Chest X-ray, PA view. Patient: 66 years old, sex F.
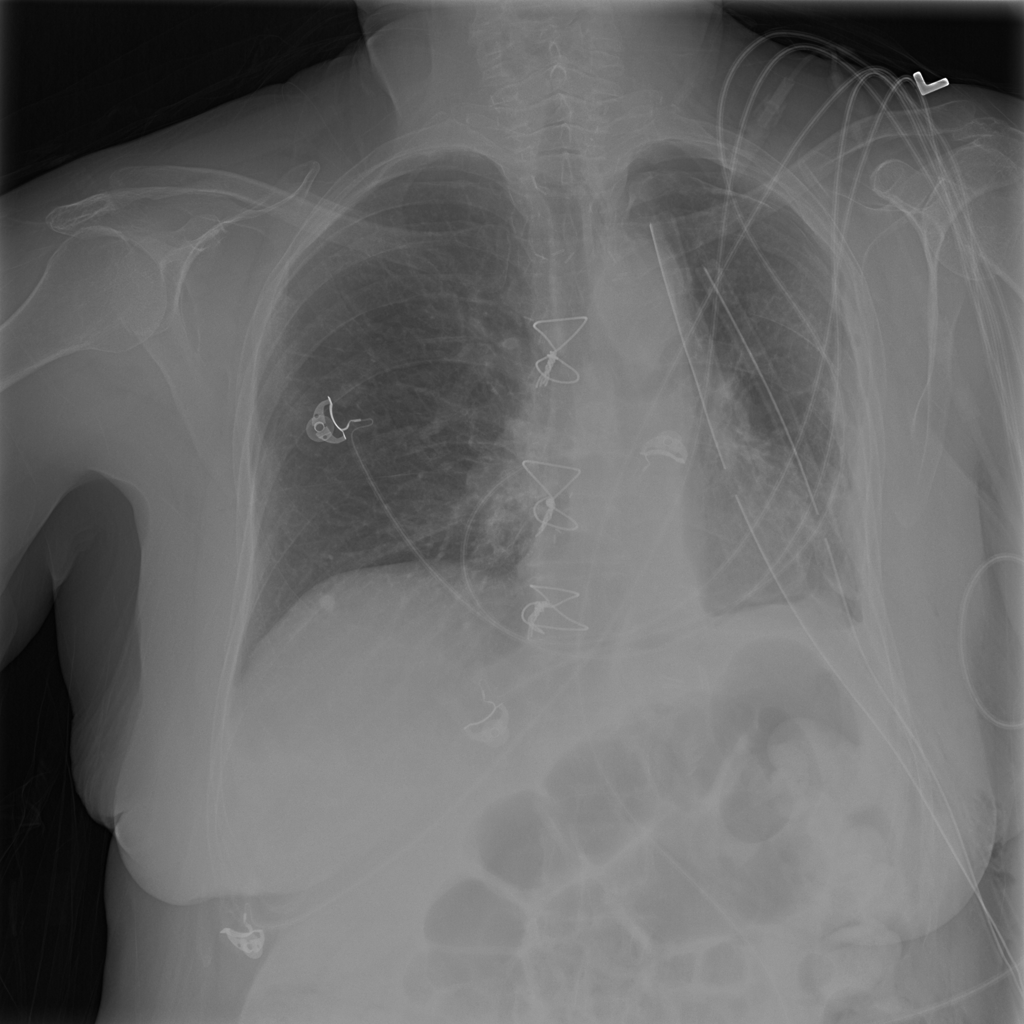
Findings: Pneumothorax